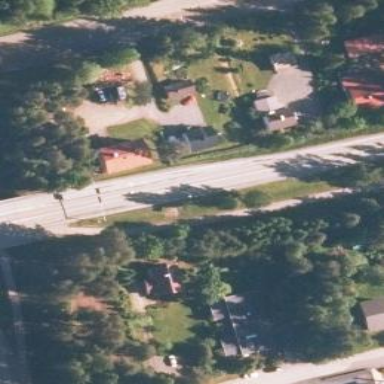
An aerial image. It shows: Trunk link road with asphalt surface.